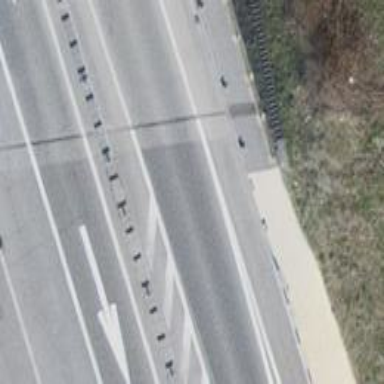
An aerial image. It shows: Asphalt motorway link.